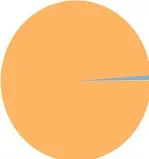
The mNGS and bone marrow result detected in Case 1. (B) The abundance of detected microbe and their reads numbers. A total of 5074 specific reads (98.87%) of Leishmania were detected in the blood sample.
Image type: pathology (gram)